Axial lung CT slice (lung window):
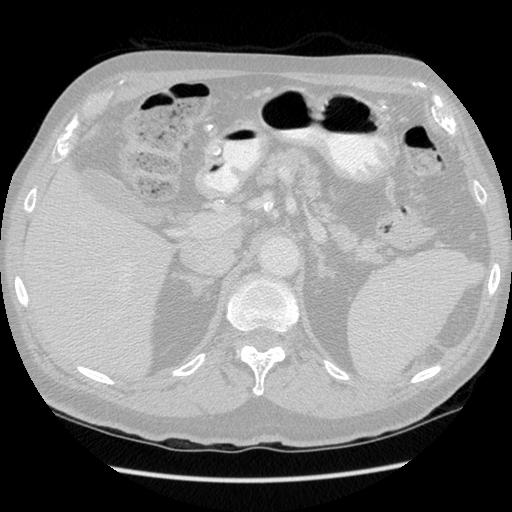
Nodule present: no